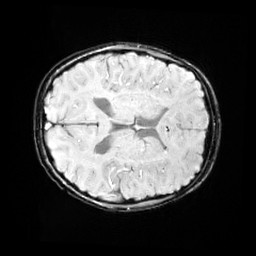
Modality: SWI
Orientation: axial
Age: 11
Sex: male
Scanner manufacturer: siemens
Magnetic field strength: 3 T
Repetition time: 0.027 s
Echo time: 0.02 s